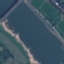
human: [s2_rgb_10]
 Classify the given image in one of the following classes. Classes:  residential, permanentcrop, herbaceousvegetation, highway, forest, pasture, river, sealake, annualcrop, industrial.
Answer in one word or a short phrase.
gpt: River